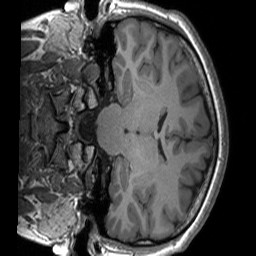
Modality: T1w
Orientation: coronal
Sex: male
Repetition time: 1.95 s
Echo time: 0.026 s